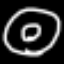
Label: donut